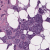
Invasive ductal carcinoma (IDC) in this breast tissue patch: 1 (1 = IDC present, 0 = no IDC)